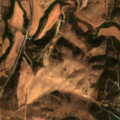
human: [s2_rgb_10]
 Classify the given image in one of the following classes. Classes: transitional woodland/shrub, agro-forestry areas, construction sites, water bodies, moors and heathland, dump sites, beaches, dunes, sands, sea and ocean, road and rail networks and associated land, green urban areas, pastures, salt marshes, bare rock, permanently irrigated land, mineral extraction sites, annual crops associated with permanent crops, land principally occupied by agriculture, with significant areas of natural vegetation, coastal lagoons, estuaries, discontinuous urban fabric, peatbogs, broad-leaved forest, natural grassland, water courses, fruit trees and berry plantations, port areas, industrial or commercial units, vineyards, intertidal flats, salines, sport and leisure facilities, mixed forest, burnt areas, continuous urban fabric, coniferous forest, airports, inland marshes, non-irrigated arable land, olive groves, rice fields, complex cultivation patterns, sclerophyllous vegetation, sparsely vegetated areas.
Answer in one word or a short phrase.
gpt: non-irrigated arable land, complex cultivation patterns, land principally occupied by agriculture, with significant areas of natural vegetation, transitional woodland/shrub